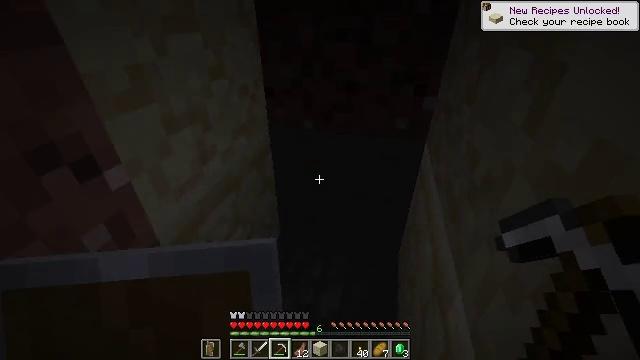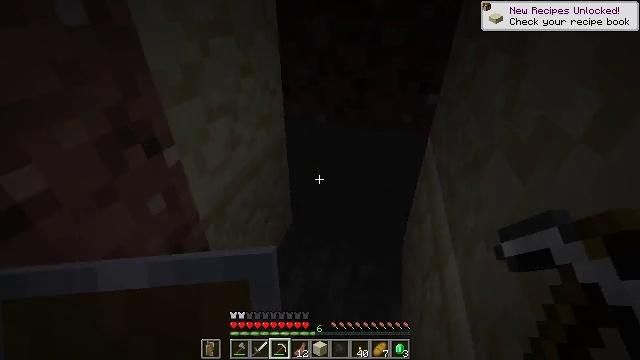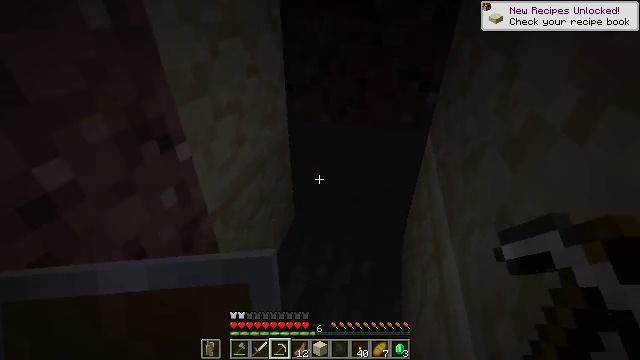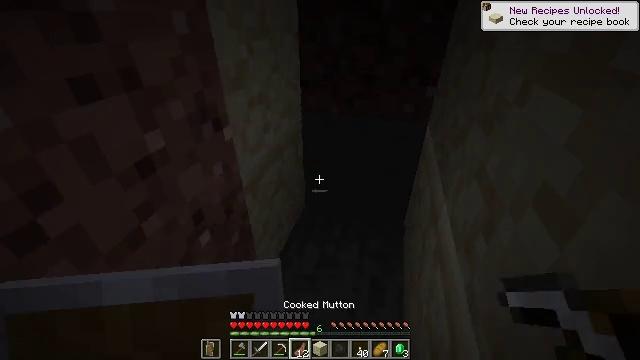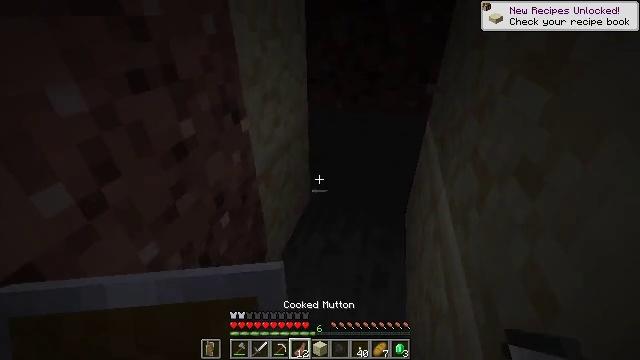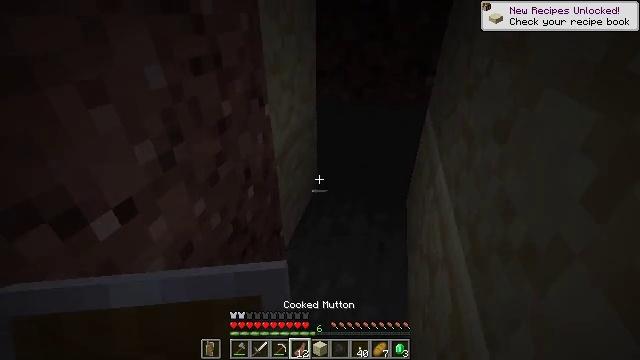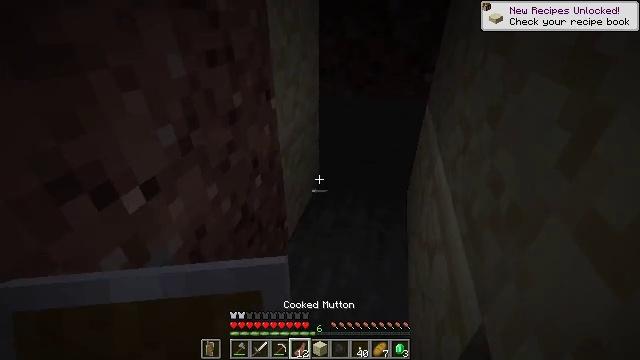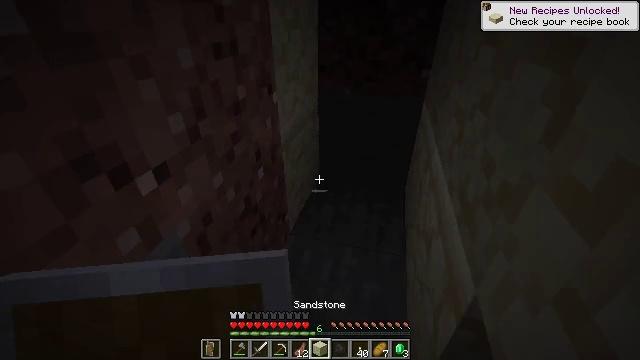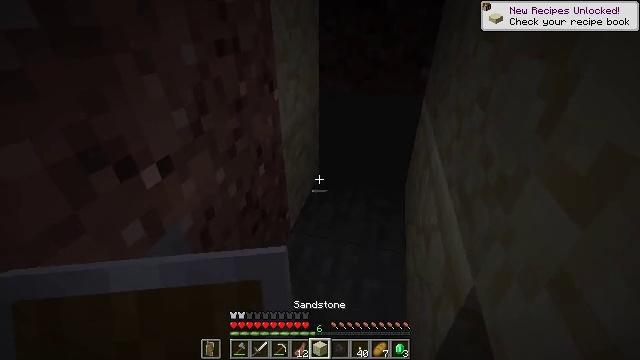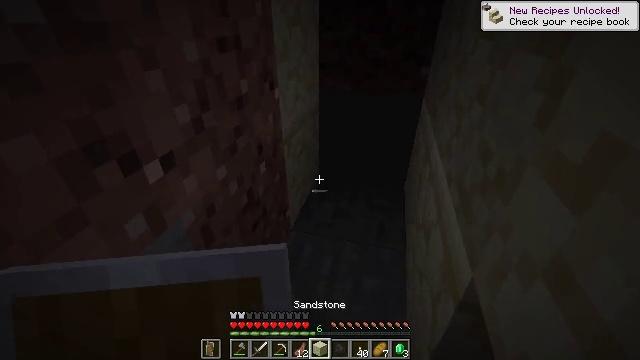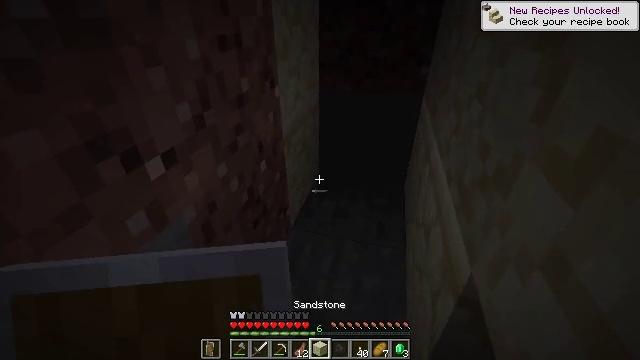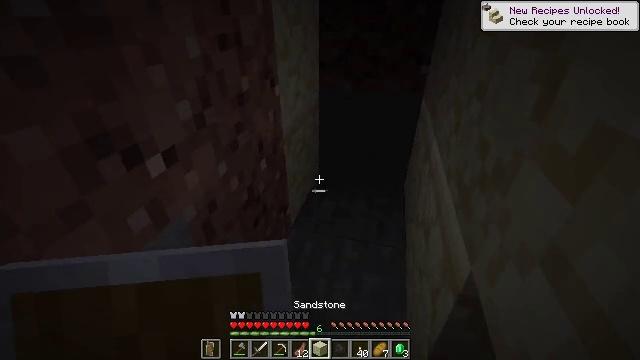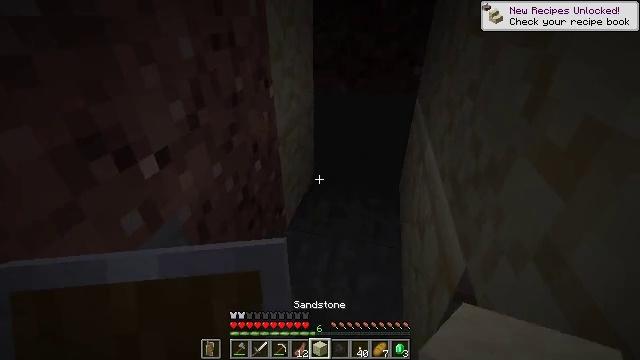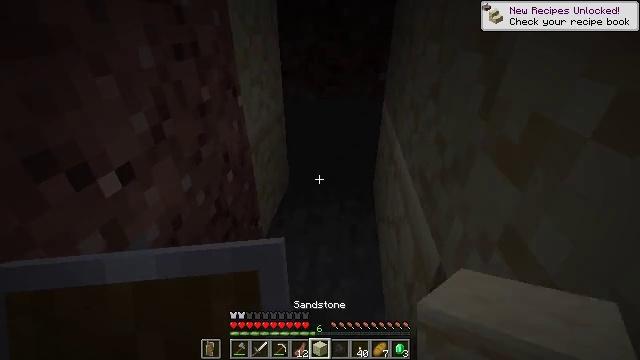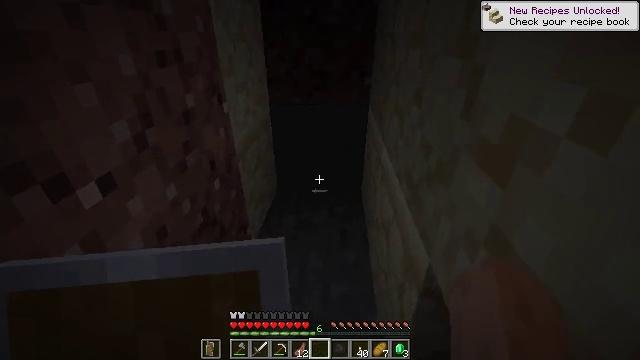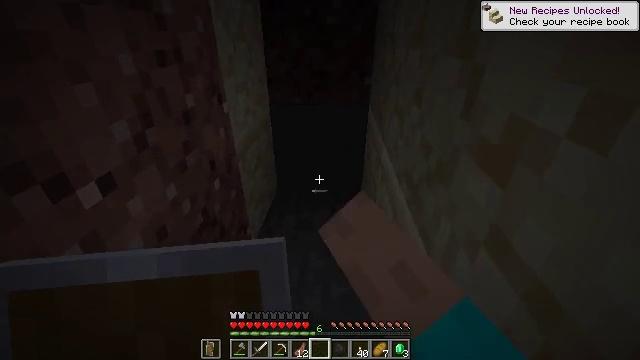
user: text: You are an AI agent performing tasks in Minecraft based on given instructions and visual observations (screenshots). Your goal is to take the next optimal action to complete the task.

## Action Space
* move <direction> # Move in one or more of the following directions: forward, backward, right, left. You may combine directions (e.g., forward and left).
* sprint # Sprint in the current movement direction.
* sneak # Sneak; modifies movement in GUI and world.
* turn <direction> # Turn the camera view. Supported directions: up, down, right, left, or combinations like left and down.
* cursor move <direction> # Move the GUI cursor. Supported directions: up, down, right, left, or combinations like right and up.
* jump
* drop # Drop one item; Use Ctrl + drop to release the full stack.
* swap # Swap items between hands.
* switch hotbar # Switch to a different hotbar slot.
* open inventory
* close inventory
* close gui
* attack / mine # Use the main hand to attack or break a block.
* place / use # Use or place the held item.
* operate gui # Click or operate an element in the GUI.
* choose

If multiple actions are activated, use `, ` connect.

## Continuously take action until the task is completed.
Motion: motion action
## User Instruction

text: Remove a sandstone block from the inventory.
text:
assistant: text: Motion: move back, turn left
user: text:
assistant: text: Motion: move back
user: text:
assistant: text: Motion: move back
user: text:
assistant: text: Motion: move back
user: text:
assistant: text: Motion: no_op
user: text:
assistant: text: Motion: no_op
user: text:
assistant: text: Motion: no_op
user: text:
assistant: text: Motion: no_op
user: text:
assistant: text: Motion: no_op
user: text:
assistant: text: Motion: no_op
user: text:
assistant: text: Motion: no_op
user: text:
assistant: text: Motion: turn right
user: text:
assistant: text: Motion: turn right and up
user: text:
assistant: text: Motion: turn right and up, drop
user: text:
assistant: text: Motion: drop
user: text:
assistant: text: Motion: no_op
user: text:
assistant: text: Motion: move back, turn left
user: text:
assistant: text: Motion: move back, turn left
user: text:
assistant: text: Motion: no_op